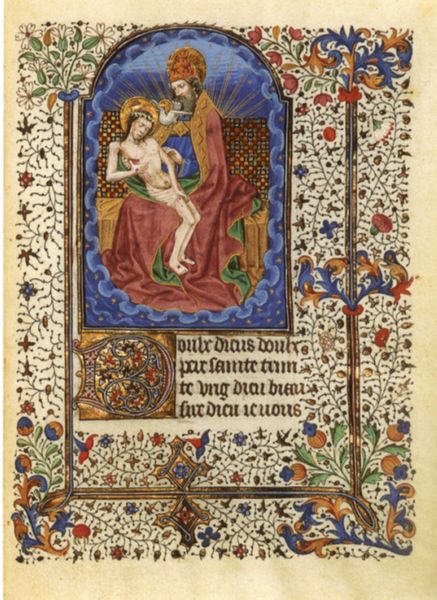
Titel: Pariser Stundenbuch
Institution: Privatsammlung/König
Schlagwörter: blau, gott, himmel, mann, nackt, gelb, blume, blumen, bunt, zeichnung, rot, muster, ornament, alt, bart, bibel, rahmen, taube, tod, bild, kirche, gewand, gold, mantel, vater, krone, schrift, papier, vergilbt, arch, blue, church, hat, people, pope, red, white, bench, black, golden, green, old, painting, robe, yellow, flowers, two, buch, druck, sterne, text, buchstabe, buchseite, pergament, heiligenschein, christus, jesus, leiden, complex, naked, nude, nudes, roman, water, sun, death, heiliger, boy, light, plants, paper, heilig, verwundet, color, bird, miniatur, saint, sohn, writing, auferstehung, wort, dead, letters, testament, letter, renaissance, latein, lateinisch, colorful, colors, engraving, religion, dove, floral, god, book, christ, buchmalerei, iran, irak, caligraphy, calligraphy, sprache, gnadenstuhl, heilger, christianity, bible, page, pray, latin, jeus, hurt, crucify, manuscript, halo, sacrifice, wound, tomb, pastor, stained glass, heillig, d, wounded, title, shining, cover, word, religous, stain glass, illuminated, write, blankets, golld, religious text, religious work, sprachd, colomb